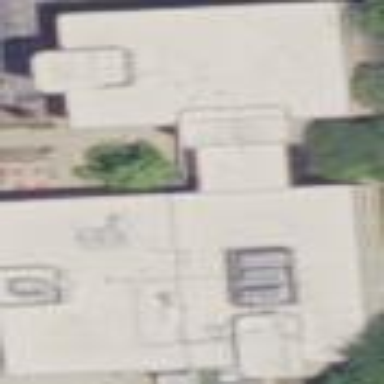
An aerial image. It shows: Building.